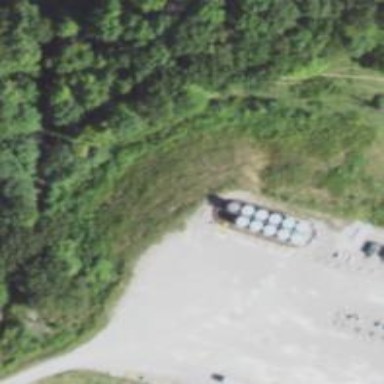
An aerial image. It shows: Storage tank with man-made structure.